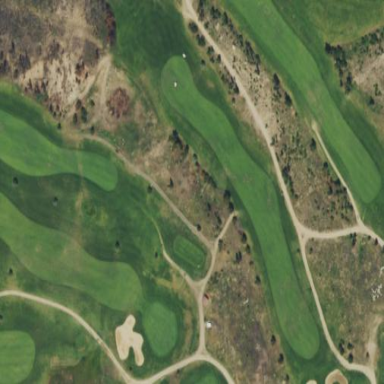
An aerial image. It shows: Rough grassy area used for golf.